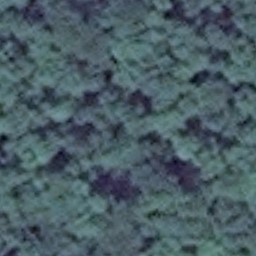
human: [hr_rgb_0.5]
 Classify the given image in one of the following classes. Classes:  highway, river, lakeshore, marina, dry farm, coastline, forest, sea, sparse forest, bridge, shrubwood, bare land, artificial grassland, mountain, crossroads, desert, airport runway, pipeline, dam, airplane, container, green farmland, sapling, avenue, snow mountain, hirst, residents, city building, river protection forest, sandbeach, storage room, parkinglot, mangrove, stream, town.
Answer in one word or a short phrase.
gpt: forest